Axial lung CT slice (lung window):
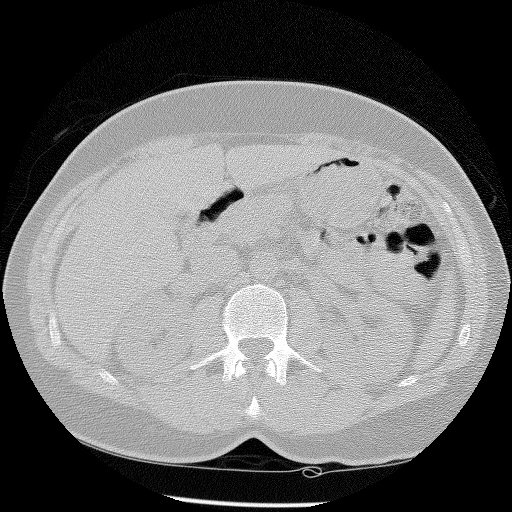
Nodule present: no